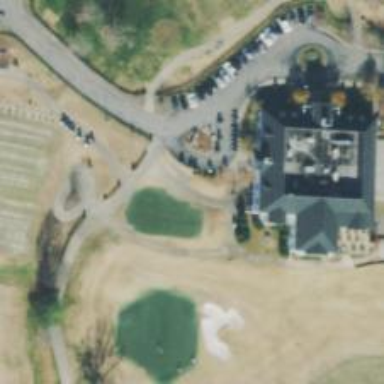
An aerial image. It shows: Golf cartpath that is also road path.